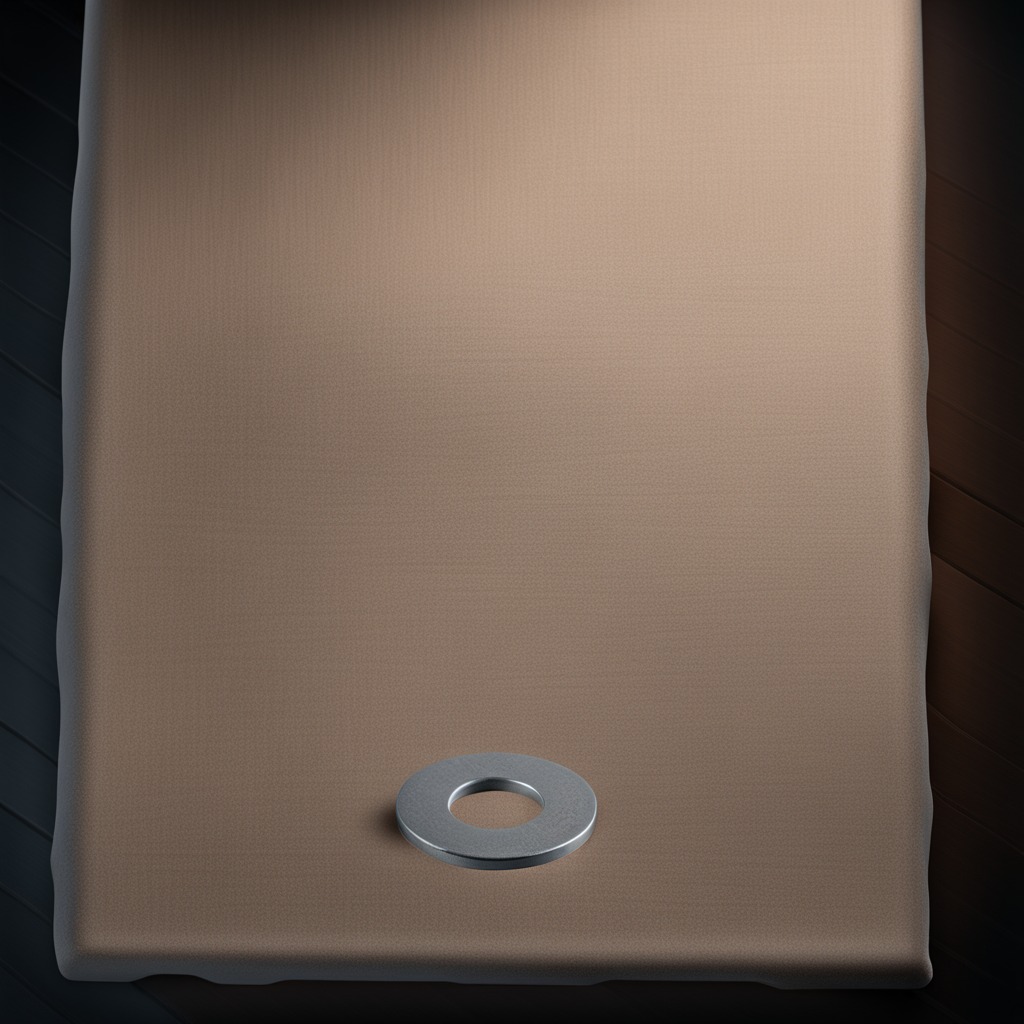
A flat metal washer lies on a wooden table.